Field crop: maize
Growth stage: 2
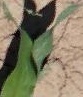
Species: maize